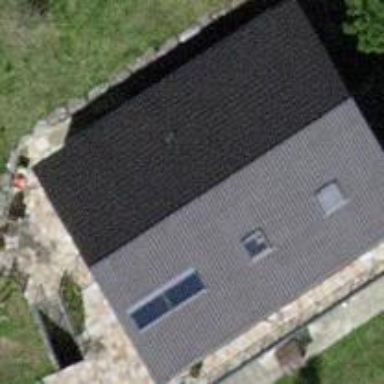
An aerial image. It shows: Simple and straightforward house.